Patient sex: M
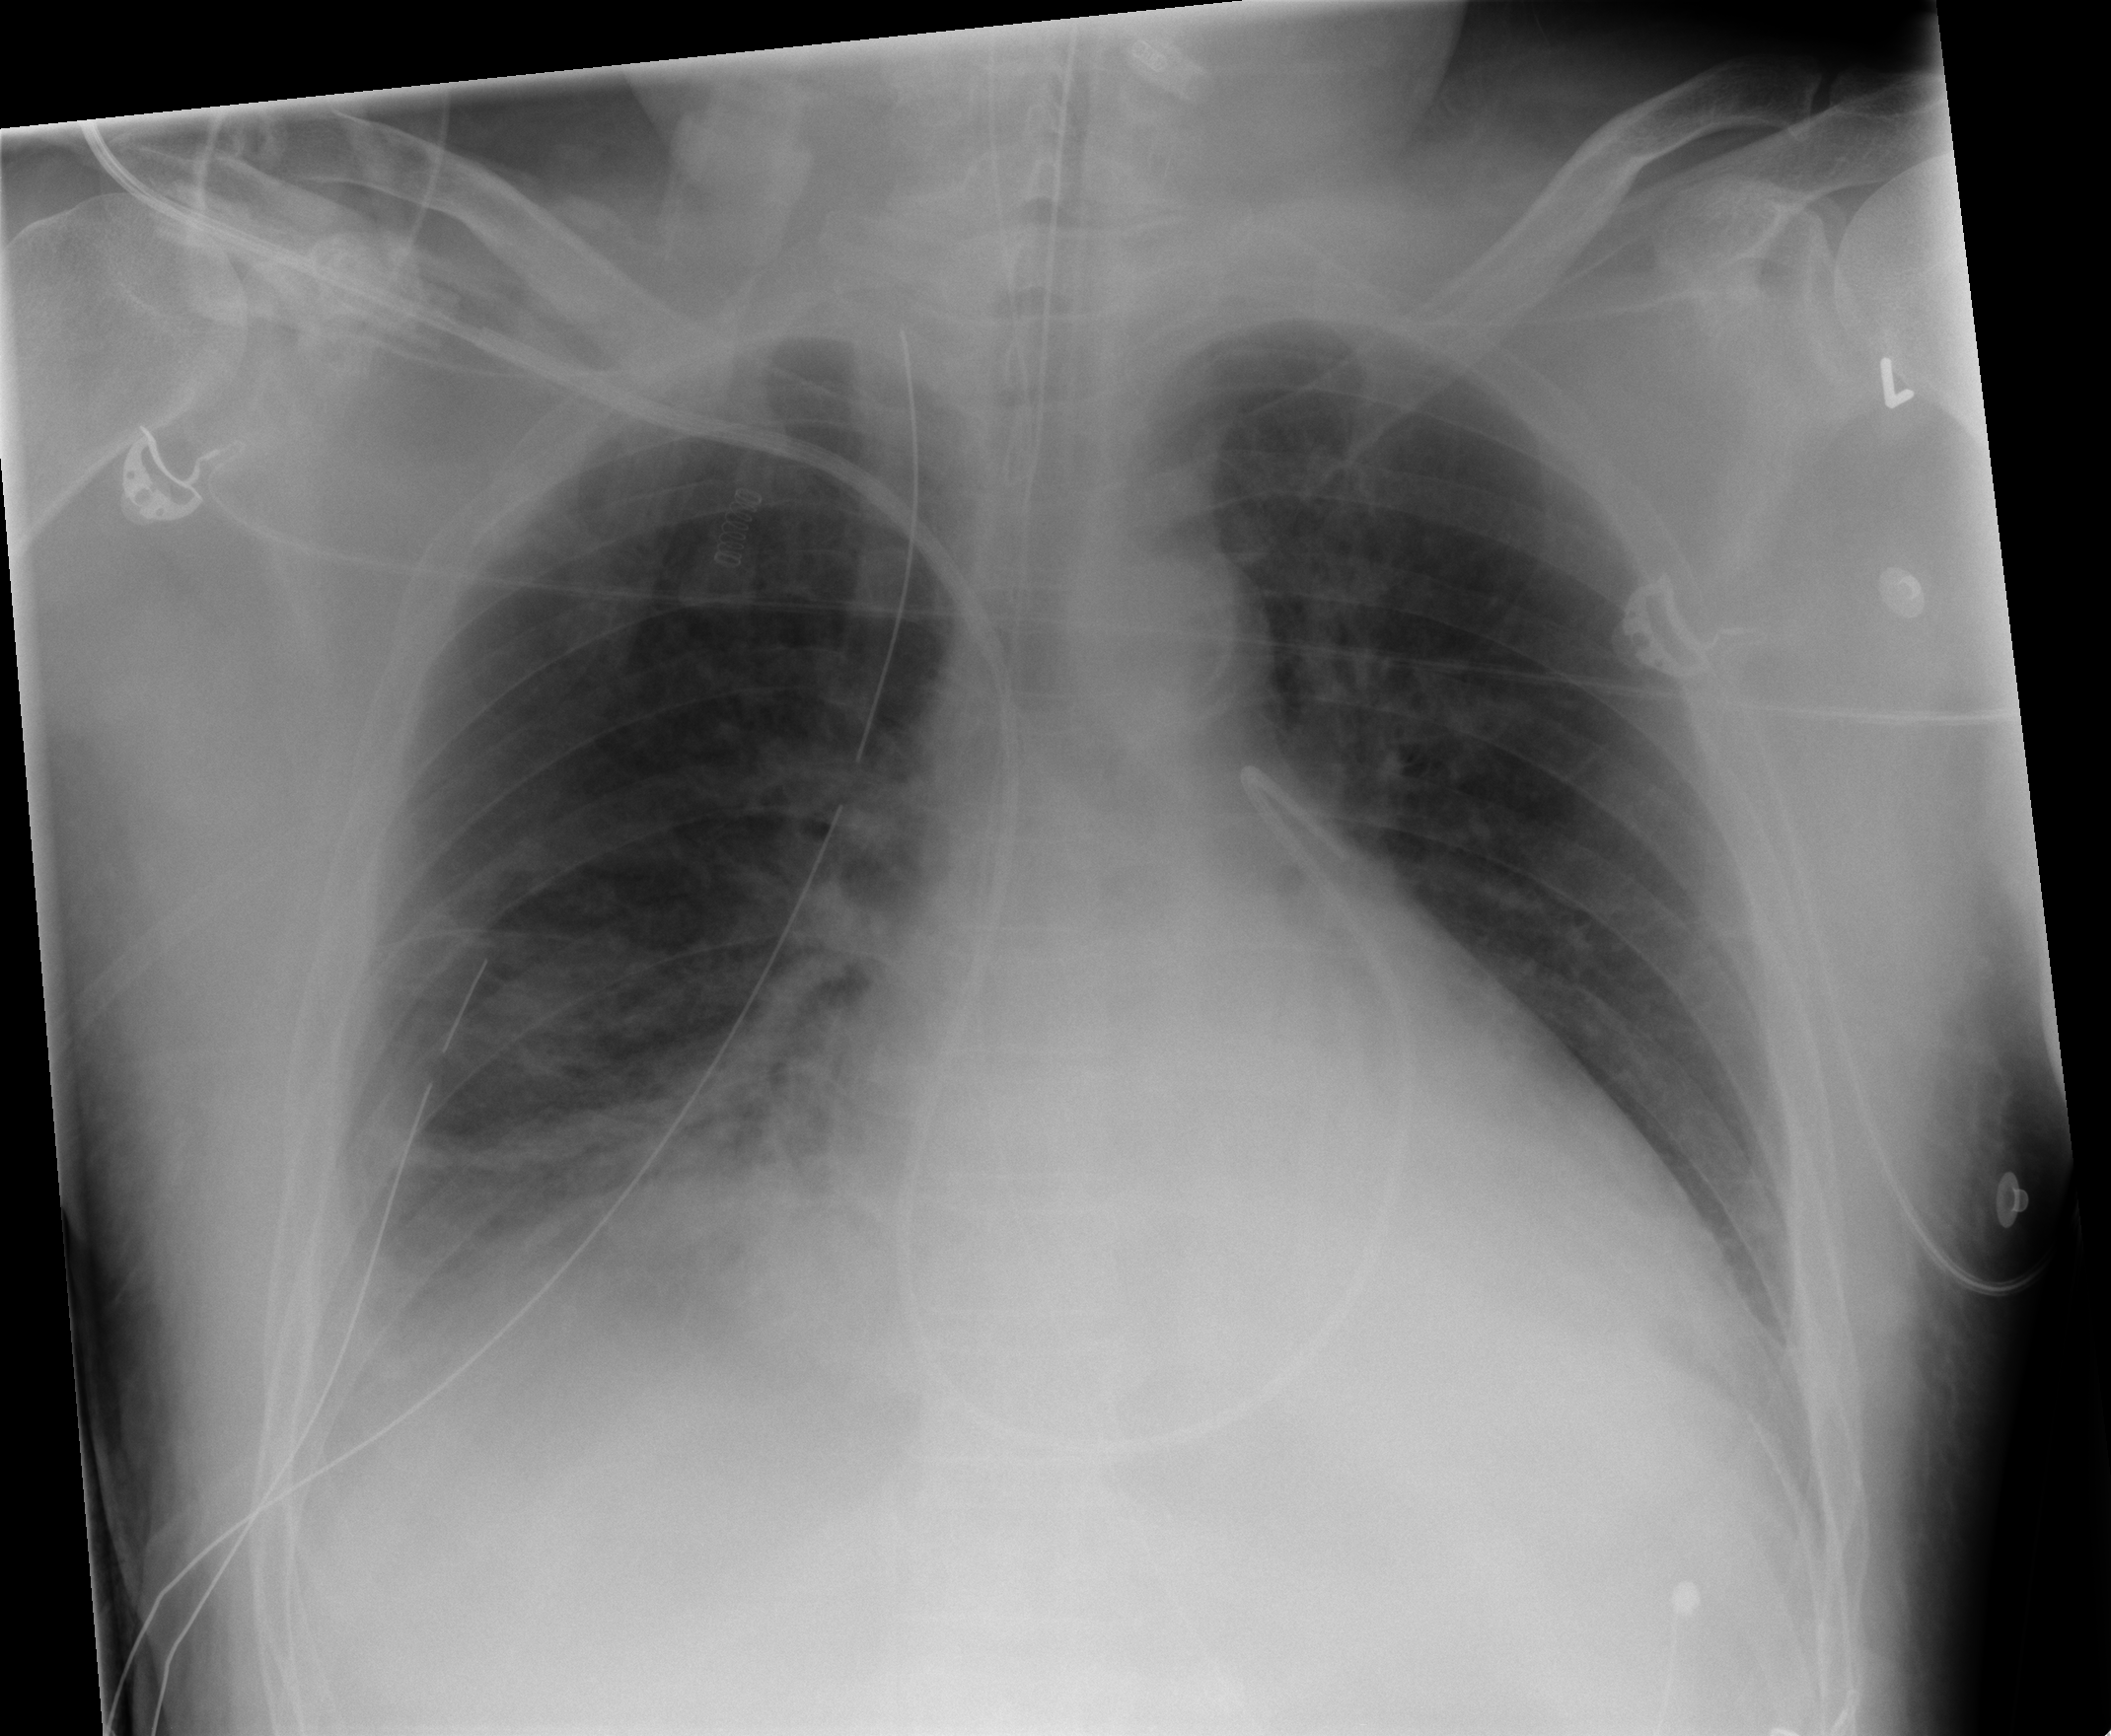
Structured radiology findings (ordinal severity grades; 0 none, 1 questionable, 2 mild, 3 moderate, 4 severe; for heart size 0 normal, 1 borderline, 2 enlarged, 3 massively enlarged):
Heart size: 3
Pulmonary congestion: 2
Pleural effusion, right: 2
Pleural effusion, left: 1
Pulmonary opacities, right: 0
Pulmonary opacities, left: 1
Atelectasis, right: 2
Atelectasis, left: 2